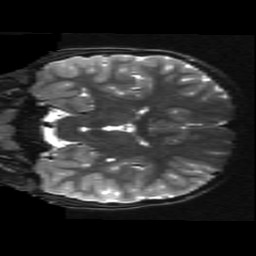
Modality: T2w
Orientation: coronal
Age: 12
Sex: male
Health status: ill
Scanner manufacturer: ge
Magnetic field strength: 3 T
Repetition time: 7.5 s
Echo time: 0.1007 s